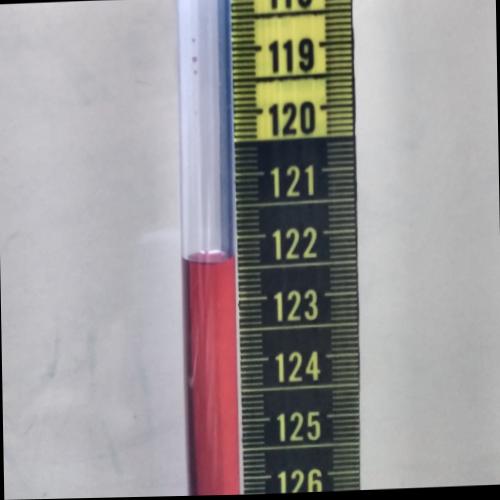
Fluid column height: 122.4 cm